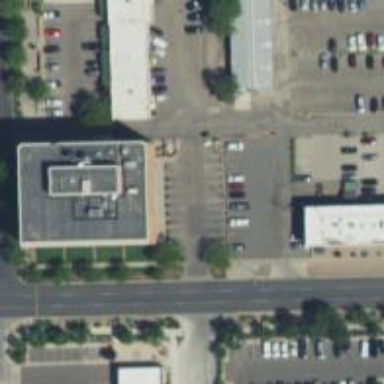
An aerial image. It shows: Parking space.